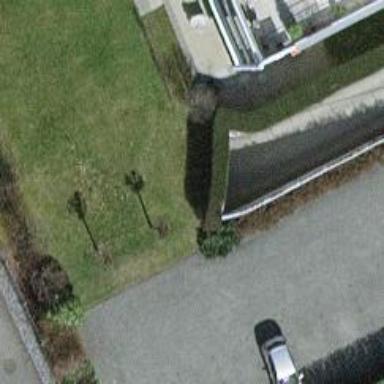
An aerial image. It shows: Parking entrance.